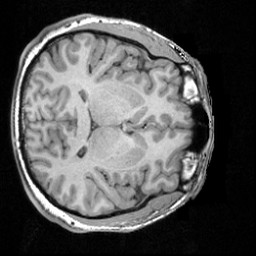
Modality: T1w
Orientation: axial
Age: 32
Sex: male
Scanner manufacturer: siemens
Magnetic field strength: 3 T
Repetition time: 1.62 s
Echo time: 0.003 s